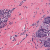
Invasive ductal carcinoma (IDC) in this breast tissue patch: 0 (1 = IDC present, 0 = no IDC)